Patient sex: F
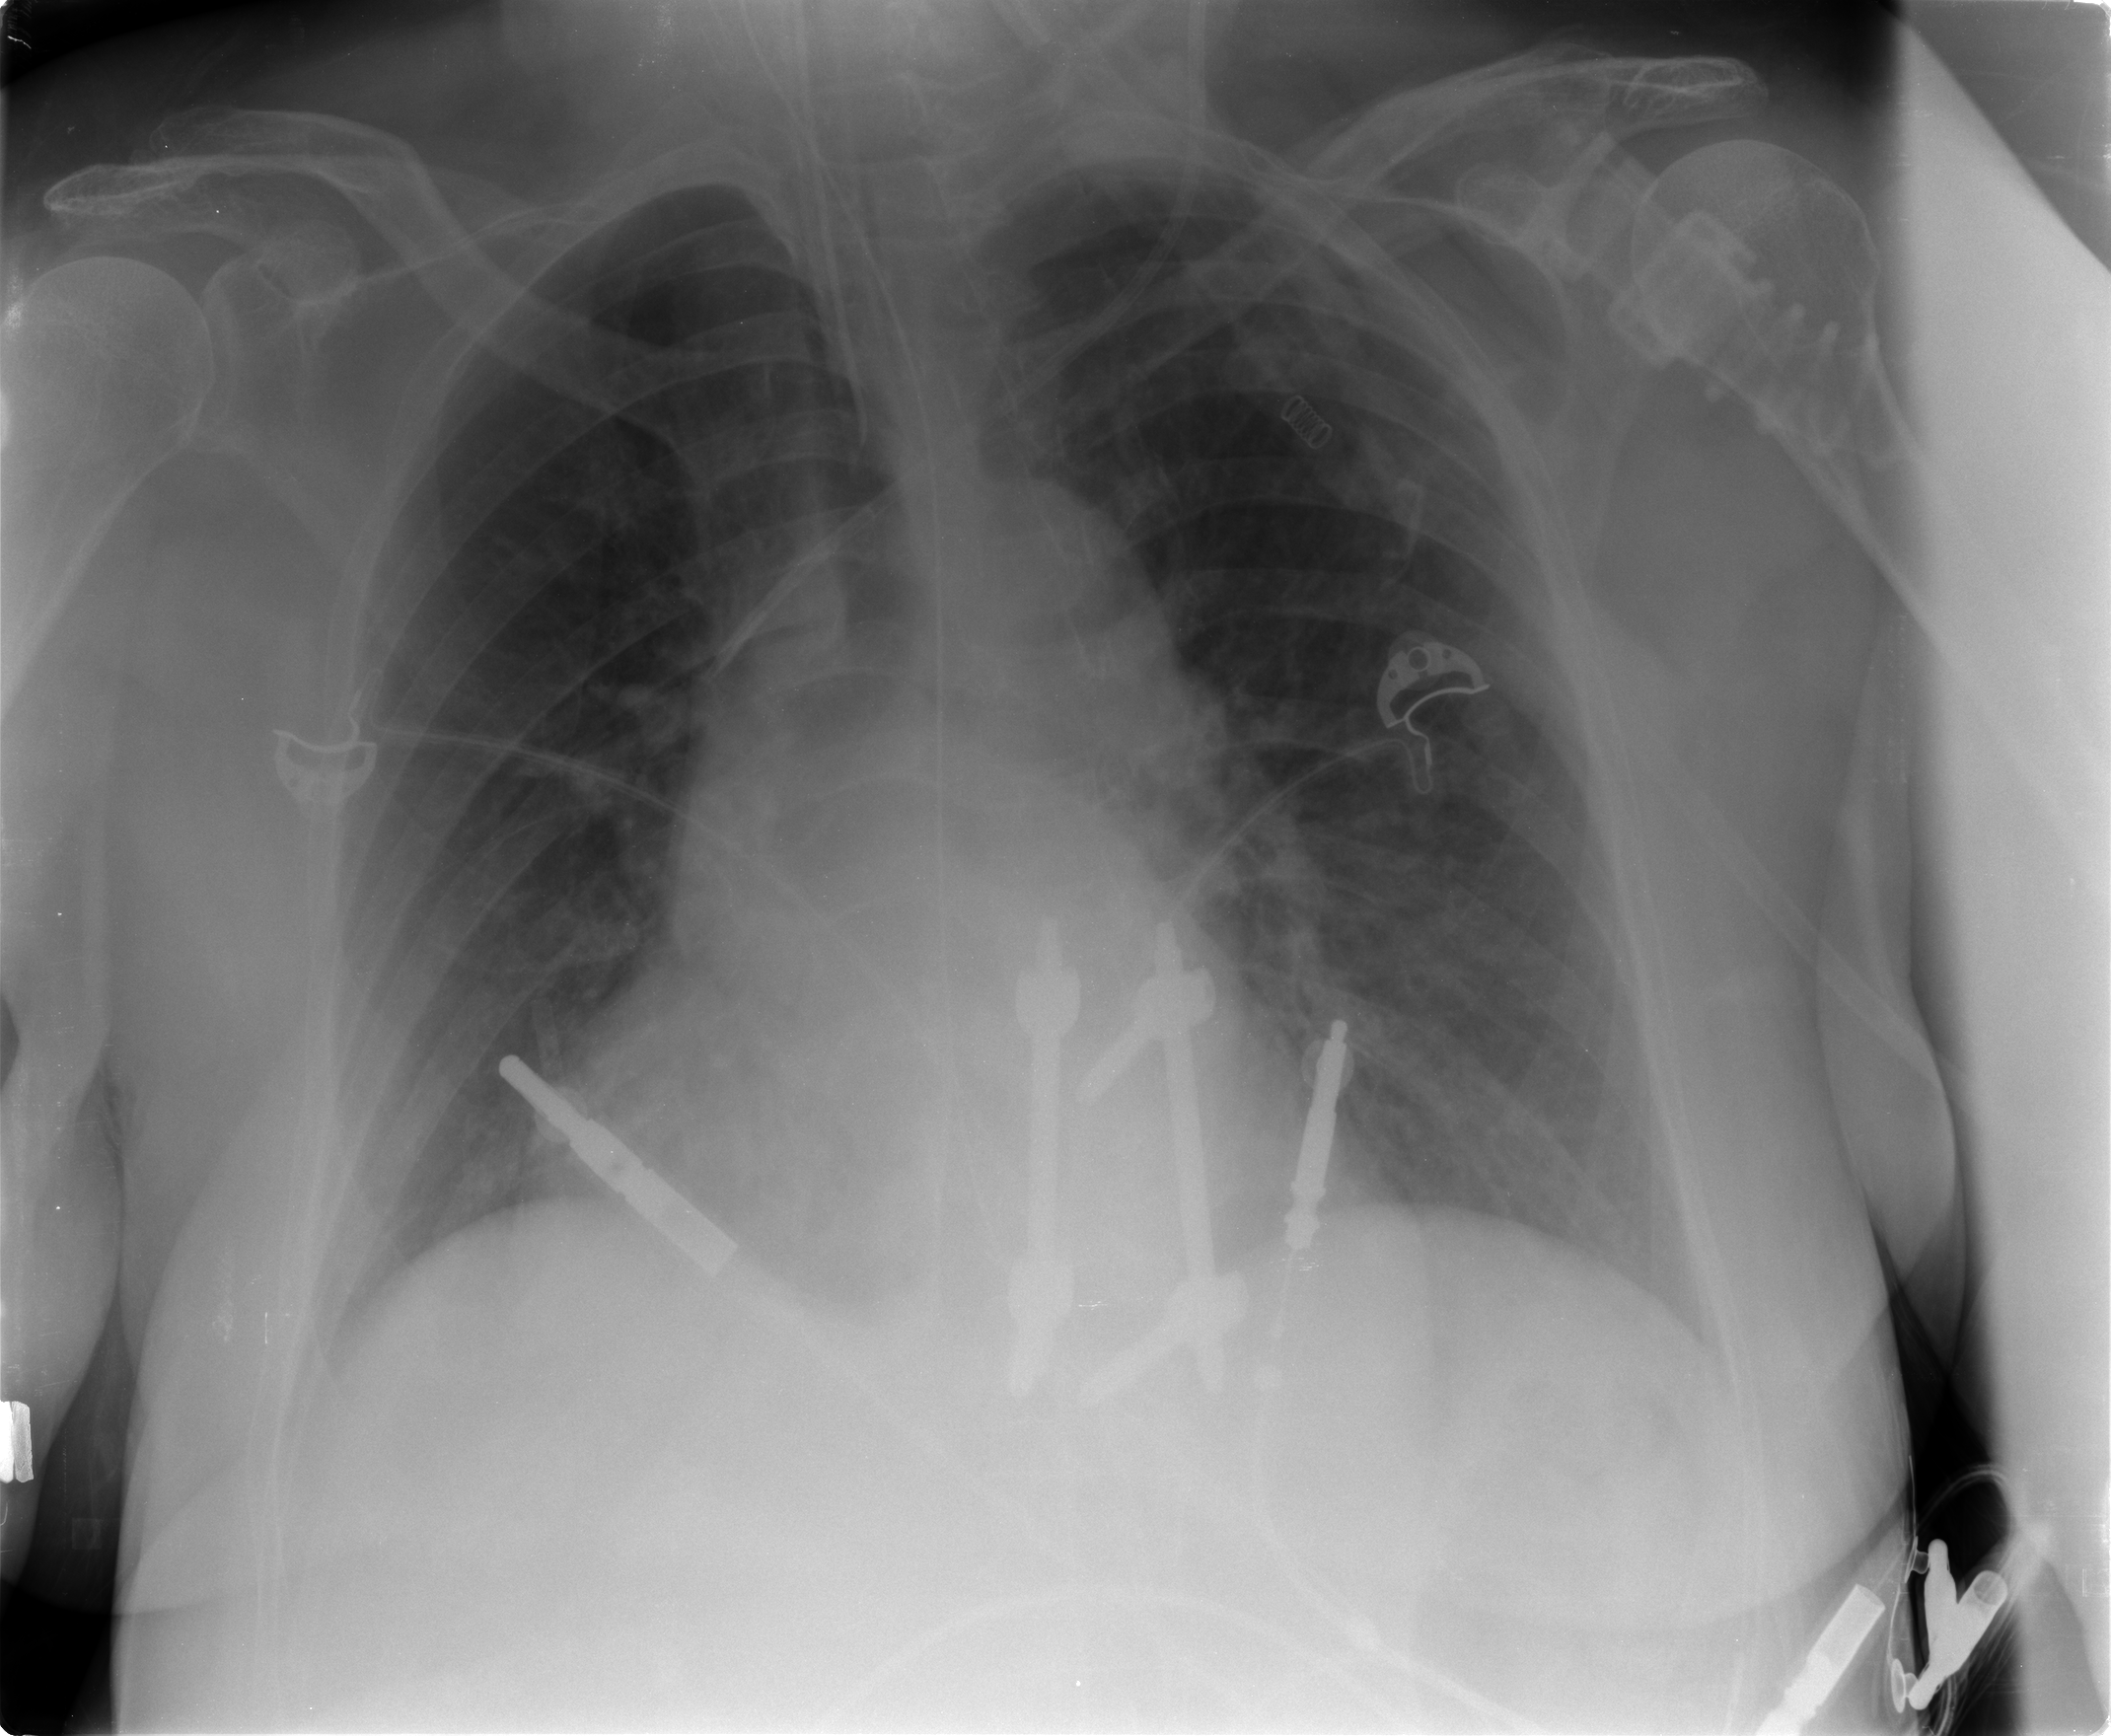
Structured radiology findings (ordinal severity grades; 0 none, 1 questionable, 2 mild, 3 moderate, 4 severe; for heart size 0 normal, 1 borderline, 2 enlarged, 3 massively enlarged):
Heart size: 2
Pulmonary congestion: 2
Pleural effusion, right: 0
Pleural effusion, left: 0
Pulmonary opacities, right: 0
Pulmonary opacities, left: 0
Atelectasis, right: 1
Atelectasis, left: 1